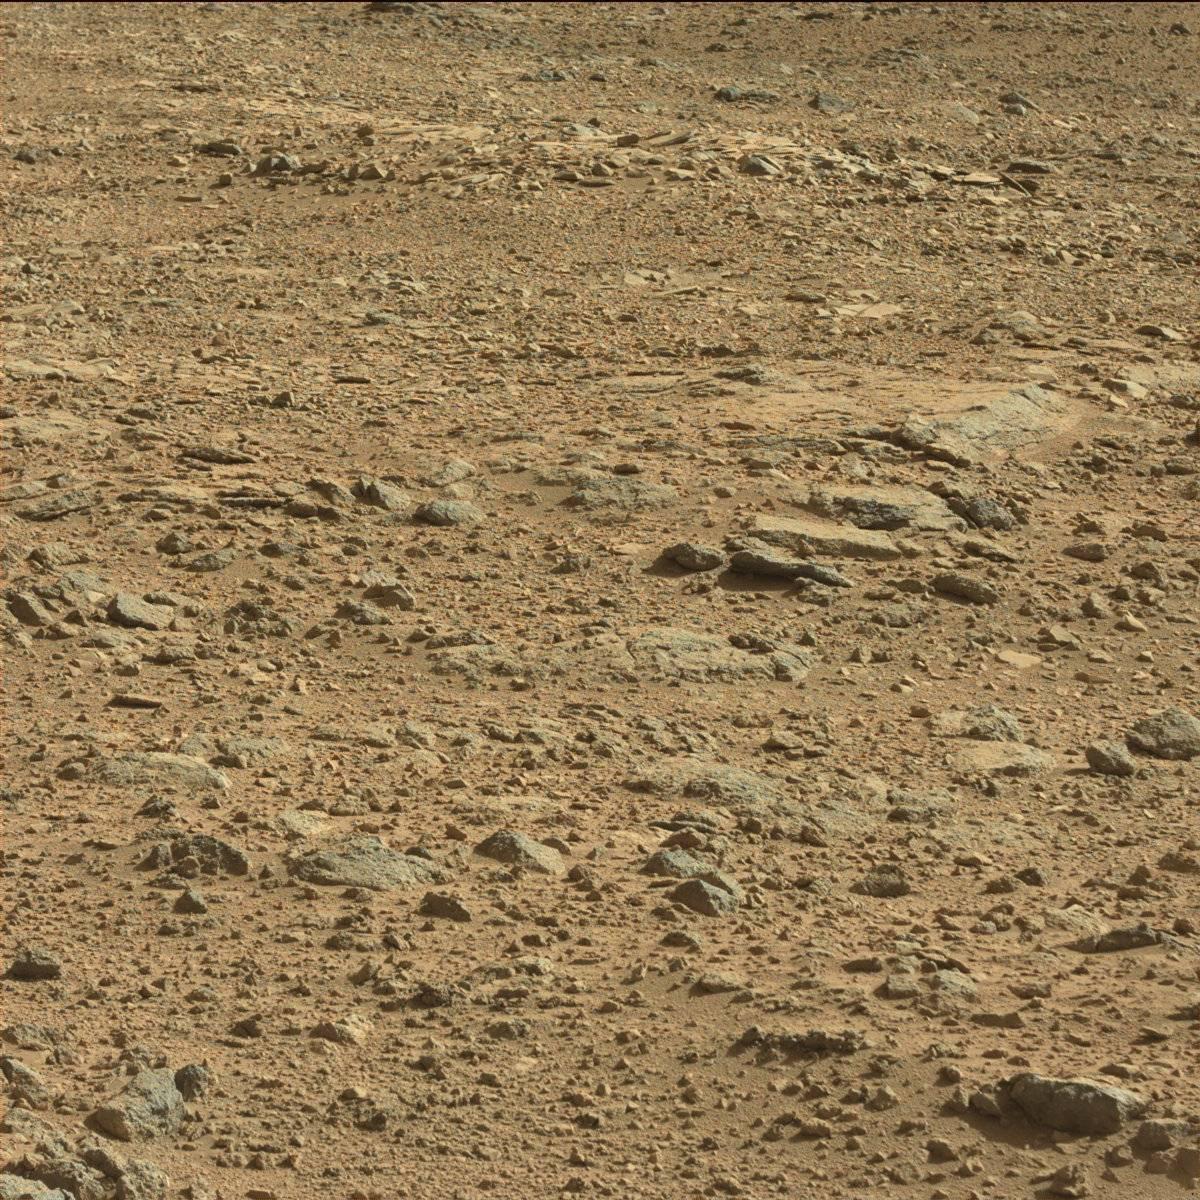
Terrain classes present: Bedrock, Sand / Soil